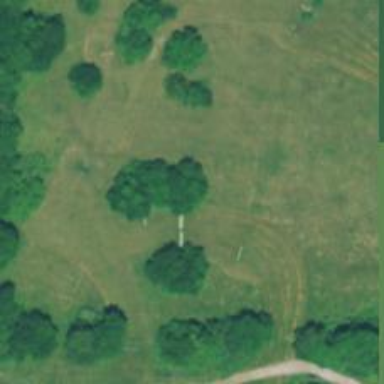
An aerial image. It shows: Bridleway.